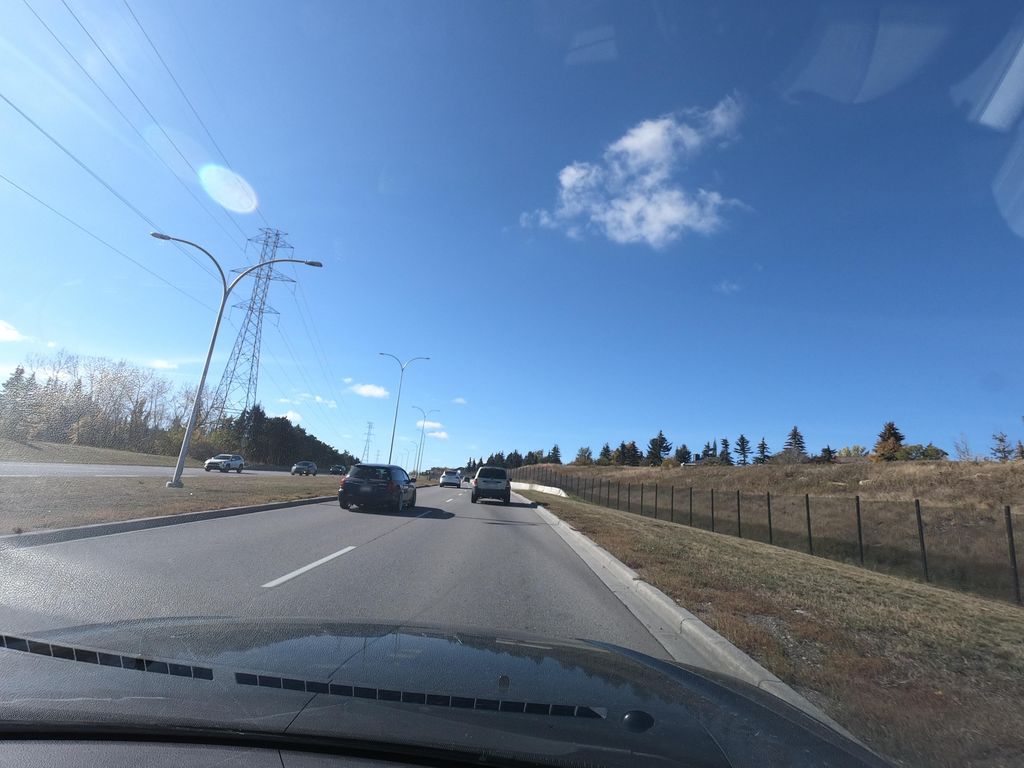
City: calgary